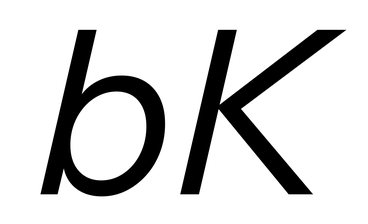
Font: InstrumentSans-Italic_Italic